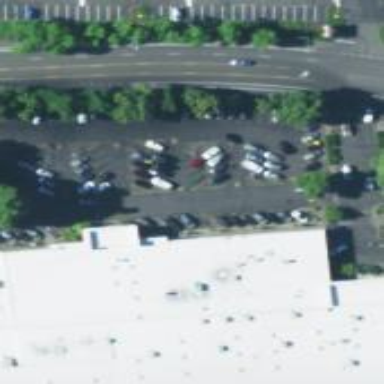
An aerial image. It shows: Parking space.